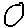
Label: circle